Question:
I want to access article information but the problem I face is Article array names are some random keys and not like the one given here.
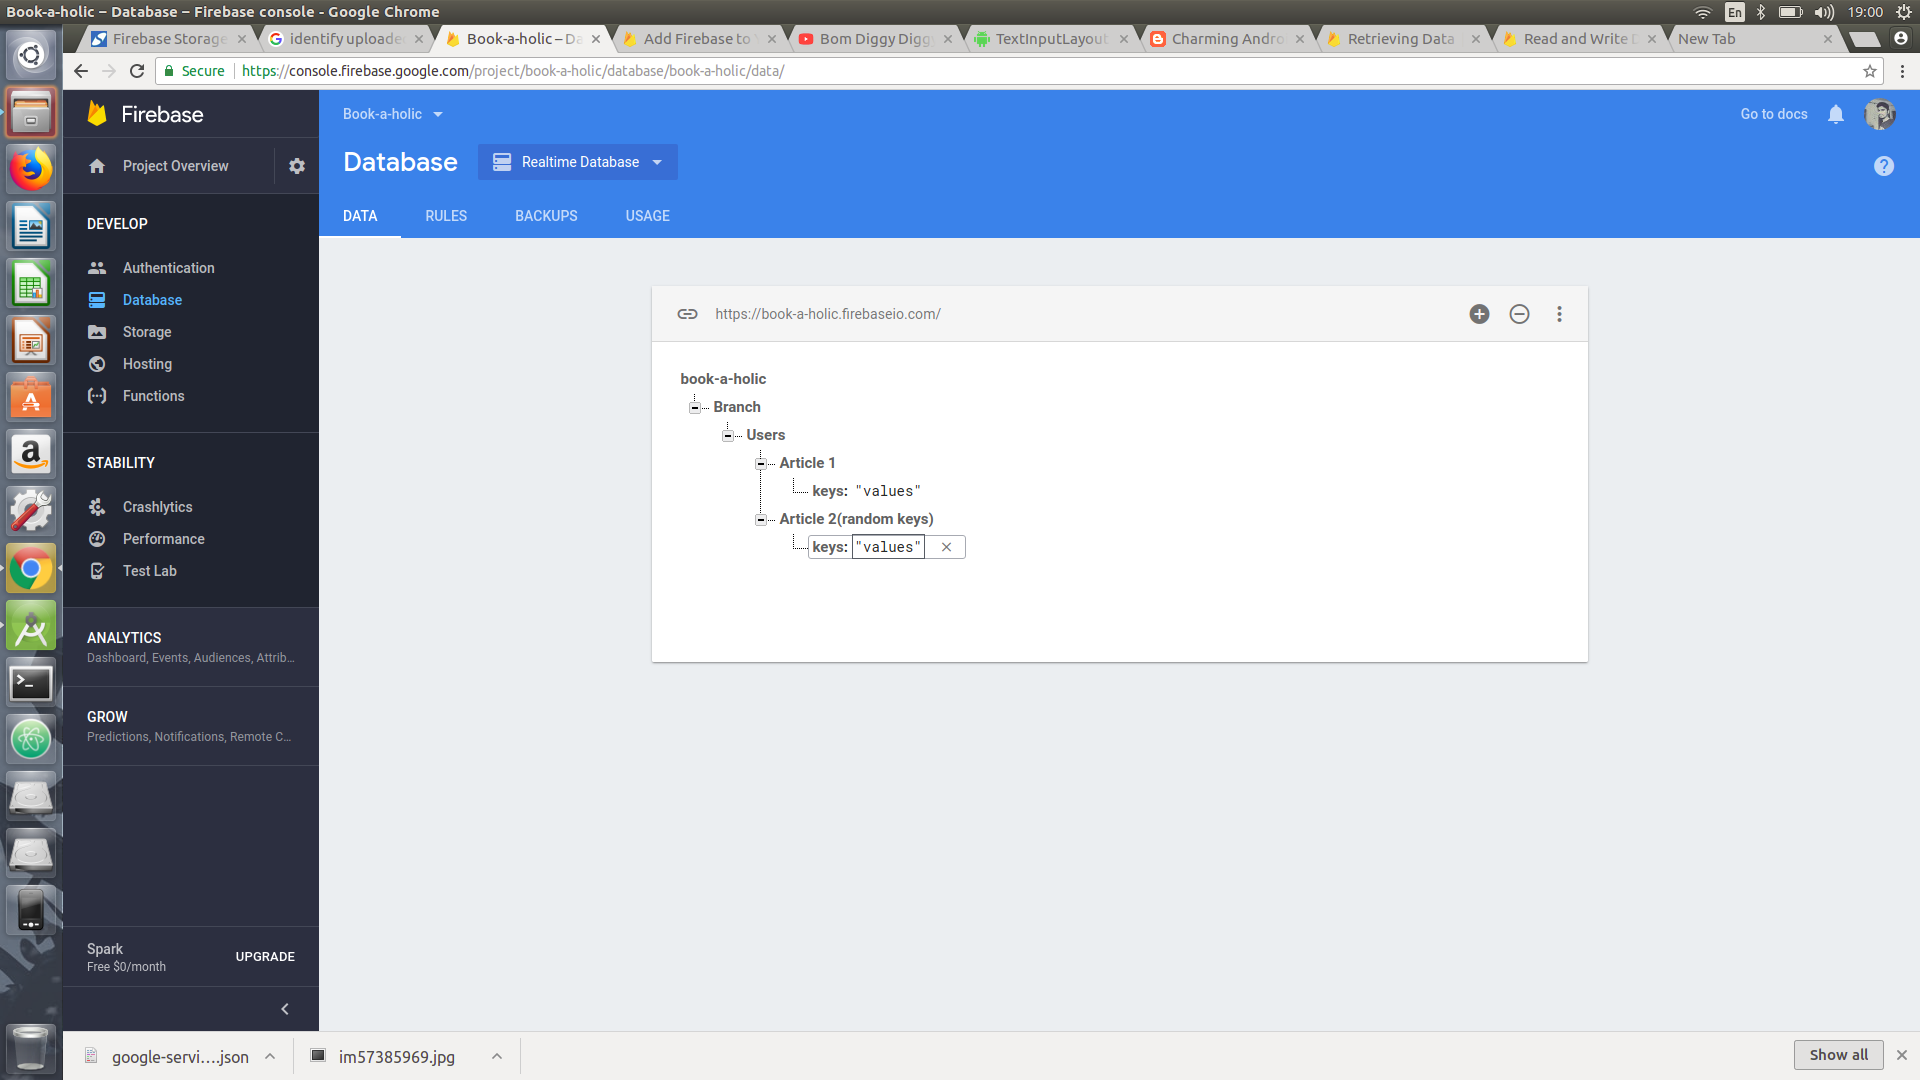
Answer: To access the keys inside the 'Article' node, do the following:
'''
DatabaseReference rootRef = FirebaseDatabase.getInstance().getReference();
DatabaseReference ref = rootRef.child("Branch").child("Users");
ref.addListenerForSingleValueEvent(new ValueEventListener() {
@Override
public void onDataChange(DataSnapshot dataSnapshot) {
for(DataSnapshot datas: dataSnapshot.getChildren()){
String key=datas.child("keys").getValue().toString();
}
}
@Override
public void onCancelled(DatabaseError databaseError) {
}
});
'''
Here the datasnapshot is 'Users' you then iterate inside the random keys and get the values(keys) that are inside the 'Articles'.